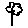
Label: flower